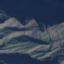
Land use / land cover class: HerbaceousVegetation